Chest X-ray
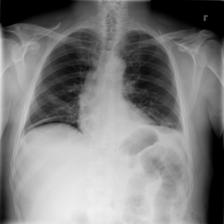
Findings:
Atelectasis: positive
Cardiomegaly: negative
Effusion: negative
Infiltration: negative
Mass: negative
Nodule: negative
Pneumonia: negative
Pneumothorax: negative
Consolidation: negative
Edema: negative
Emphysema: negative
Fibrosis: negative
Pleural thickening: negative
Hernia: negative